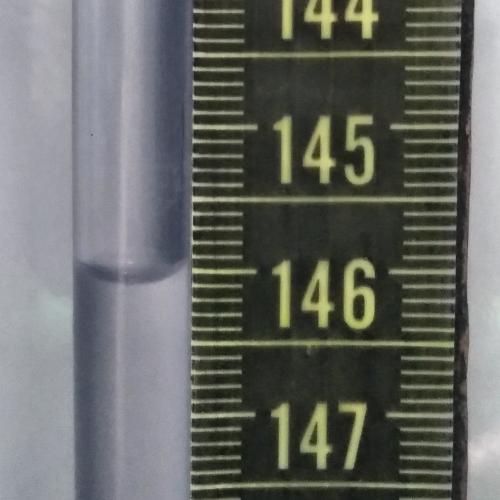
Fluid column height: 146.0 cm